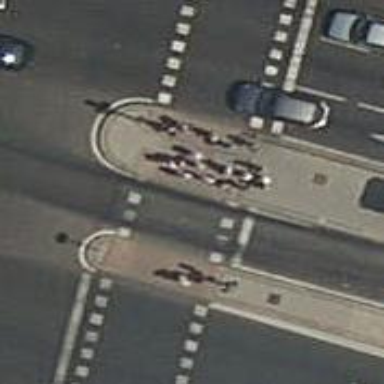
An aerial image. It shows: Crossing with traffic signals.